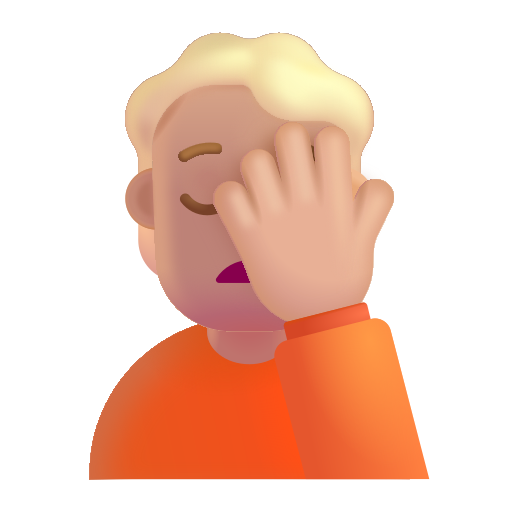
person facepalming color  light